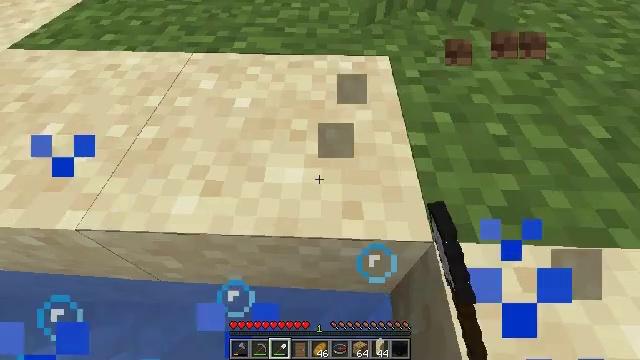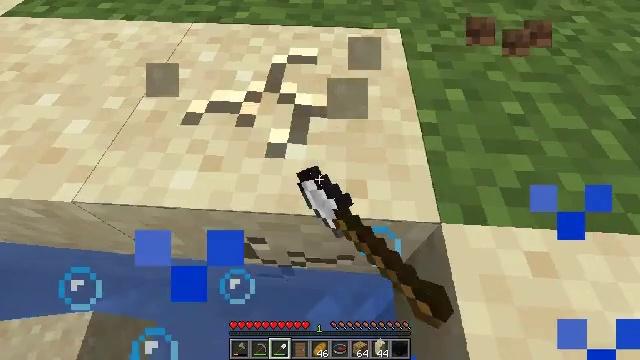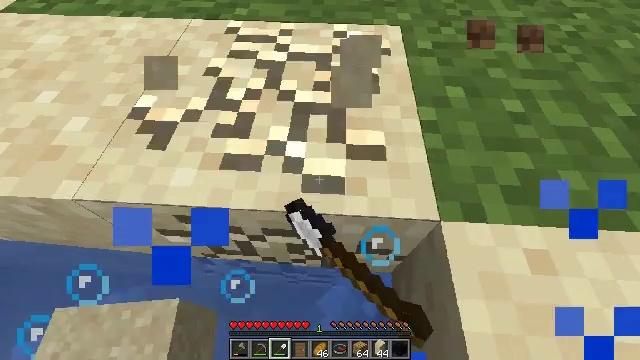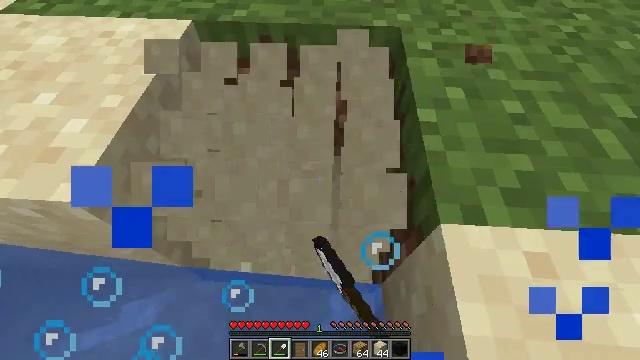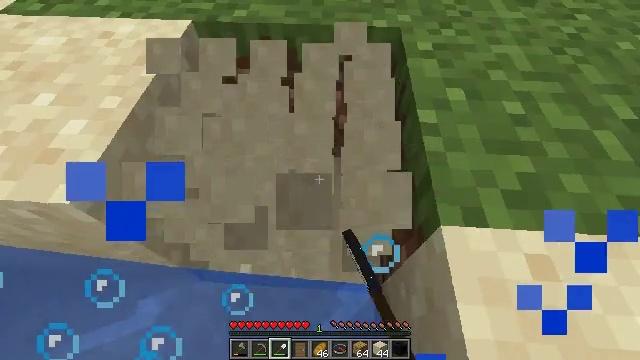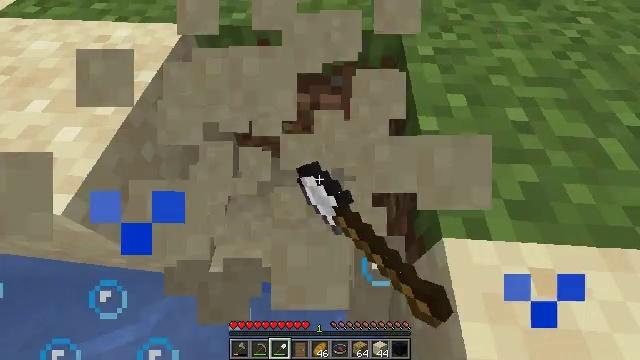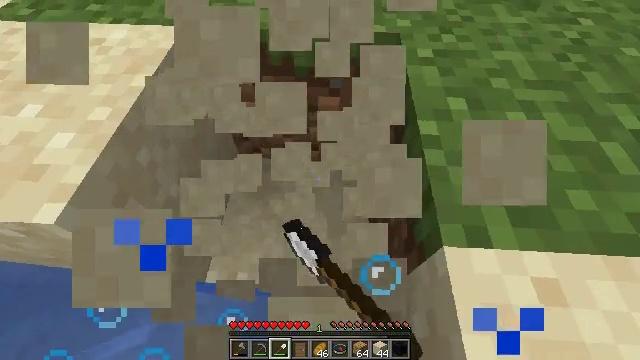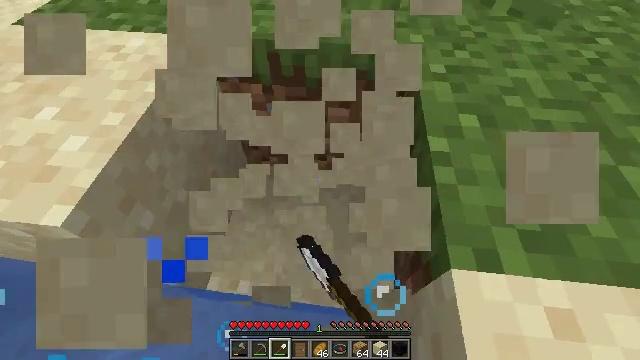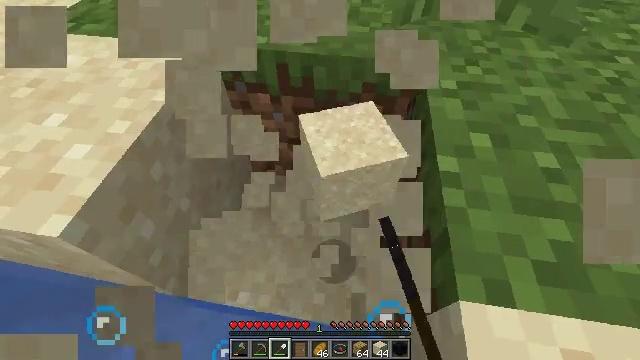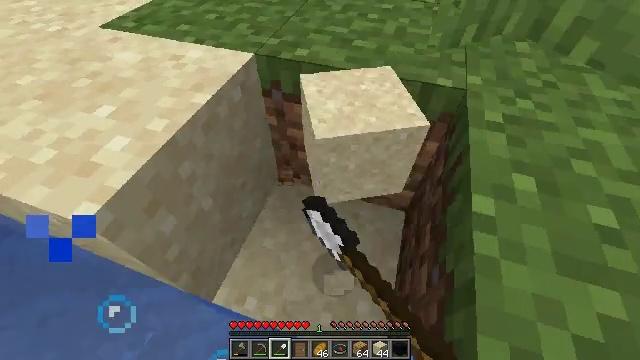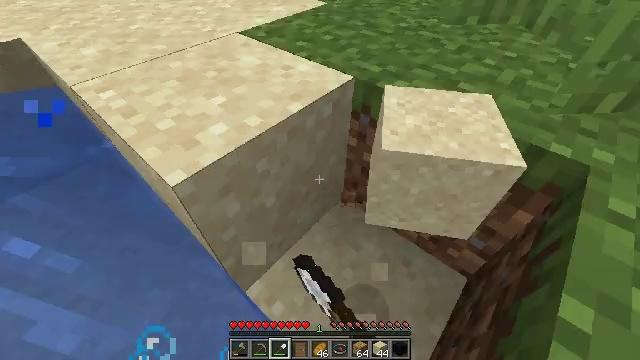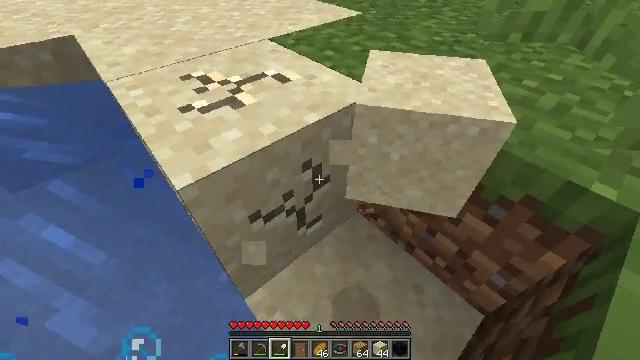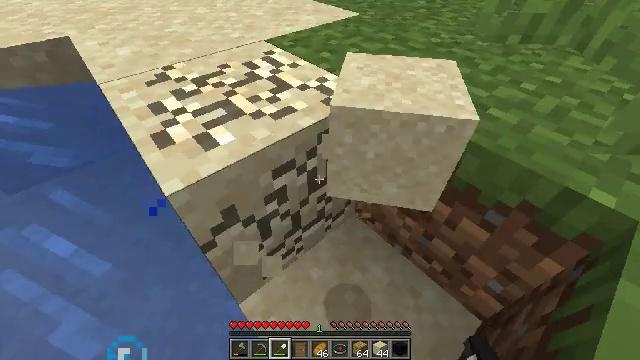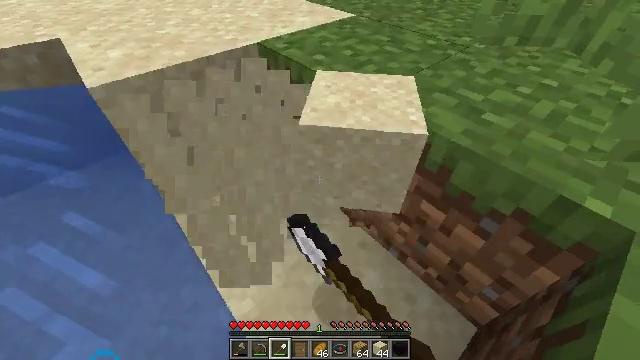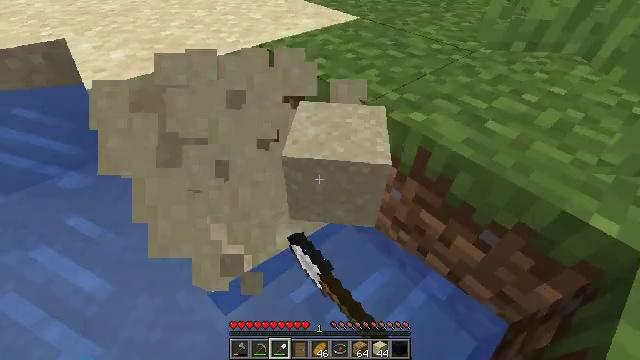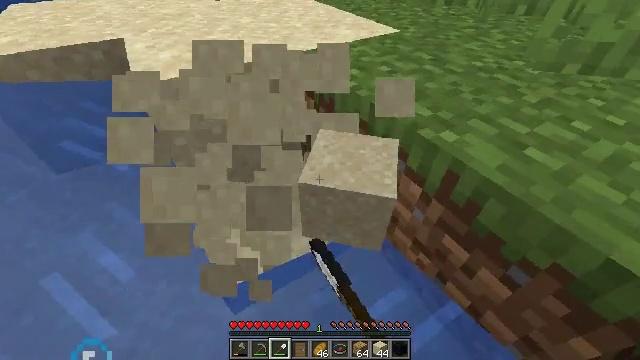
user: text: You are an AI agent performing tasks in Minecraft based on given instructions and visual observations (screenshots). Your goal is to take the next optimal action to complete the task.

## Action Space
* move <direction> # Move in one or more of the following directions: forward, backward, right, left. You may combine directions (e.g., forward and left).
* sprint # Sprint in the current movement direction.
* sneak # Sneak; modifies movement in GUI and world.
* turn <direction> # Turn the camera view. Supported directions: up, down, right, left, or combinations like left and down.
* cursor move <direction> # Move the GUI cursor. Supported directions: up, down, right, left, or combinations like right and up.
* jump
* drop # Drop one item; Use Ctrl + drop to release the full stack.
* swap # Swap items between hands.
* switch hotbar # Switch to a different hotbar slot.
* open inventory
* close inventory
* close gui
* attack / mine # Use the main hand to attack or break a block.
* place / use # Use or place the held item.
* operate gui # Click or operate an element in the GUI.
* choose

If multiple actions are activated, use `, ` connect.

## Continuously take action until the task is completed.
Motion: motion action
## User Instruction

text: Break the sand block.
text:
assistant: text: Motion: turn left and down, attack / mine
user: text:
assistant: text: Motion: attack / mine
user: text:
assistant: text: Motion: attack / mine
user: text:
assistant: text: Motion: attack / mine
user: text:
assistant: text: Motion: attack / mine
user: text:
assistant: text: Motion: attack / mine
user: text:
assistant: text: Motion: turn left and up, attack / mine
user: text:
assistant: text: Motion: turn left and up, attack / mine
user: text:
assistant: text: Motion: turn left and up, attack / mine
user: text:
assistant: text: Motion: turn left and up, attack / mine
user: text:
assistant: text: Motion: turn left and up, attack / mine
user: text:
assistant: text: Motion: attack / mine
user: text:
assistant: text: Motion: attack / mine
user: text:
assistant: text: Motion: turn left, attack / mine
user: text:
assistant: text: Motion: turn left and up, attack / mine
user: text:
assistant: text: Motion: turn left and up, attack / mine
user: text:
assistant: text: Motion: turn left and up, attack / mine
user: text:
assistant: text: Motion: turn left and up, attack / mine
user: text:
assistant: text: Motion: turn up, attack / mine
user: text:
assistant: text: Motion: turn up, attack / mine
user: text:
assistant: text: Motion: turn up, attack / mine
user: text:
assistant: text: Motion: turn up, attack / mine
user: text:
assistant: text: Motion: turn up, attack / mine
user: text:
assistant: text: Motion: attack / mine
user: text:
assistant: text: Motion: attack / mine
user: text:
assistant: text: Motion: attack / mine
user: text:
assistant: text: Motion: attack / mine